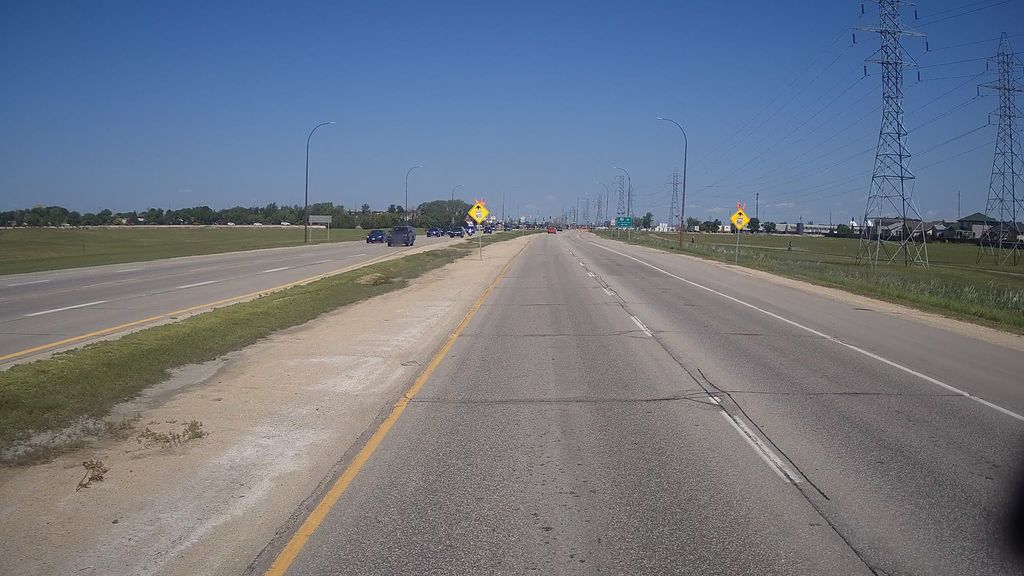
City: winnipeg